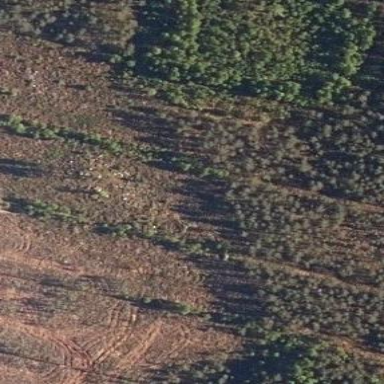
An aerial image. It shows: Woodland consisting mainly of needle-leaved trees.